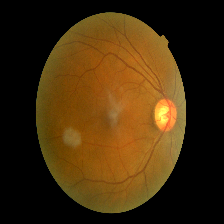
Diabetic retinopathy grade: Mild